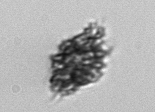
Label: Dictyocha